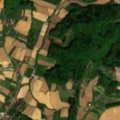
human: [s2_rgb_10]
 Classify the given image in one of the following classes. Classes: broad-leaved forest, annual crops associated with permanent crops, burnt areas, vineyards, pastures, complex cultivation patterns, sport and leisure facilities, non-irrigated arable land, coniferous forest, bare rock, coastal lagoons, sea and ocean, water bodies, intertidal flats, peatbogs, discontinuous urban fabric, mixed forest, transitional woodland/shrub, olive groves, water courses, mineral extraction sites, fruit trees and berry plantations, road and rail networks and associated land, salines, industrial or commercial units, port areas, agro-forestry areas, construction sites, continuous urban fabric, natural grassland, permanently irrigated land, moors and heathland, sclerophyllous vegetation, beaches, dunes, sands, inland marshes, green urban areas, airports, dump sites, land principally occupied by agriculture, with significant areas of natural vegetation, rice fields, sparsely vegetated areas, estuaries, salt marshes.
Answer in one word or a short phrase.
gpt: non-irrigated arable land, complex cultivation patterns, land principally occupied by agriculture, with significant areas of natural vegetation, broad-leaved forest